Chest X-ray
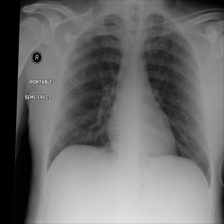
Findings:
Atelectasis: negative
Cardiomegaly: negative
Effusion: negative
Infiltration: negative
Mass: negative
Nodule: negative
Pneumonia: negative
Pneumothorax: negative
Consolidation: negative
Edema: negative
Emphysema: negative
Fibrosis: negative
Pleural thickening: negative
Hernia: negative